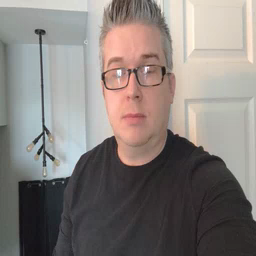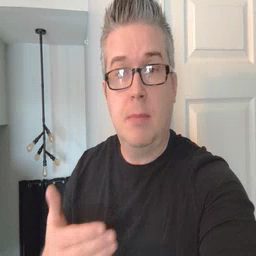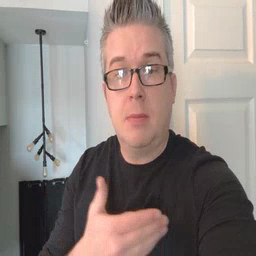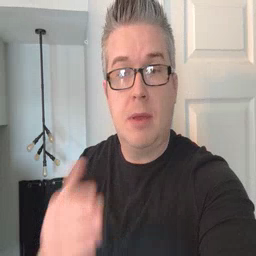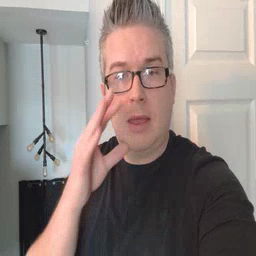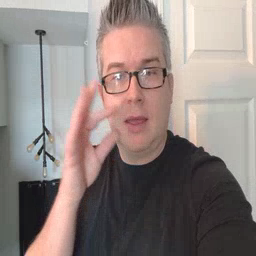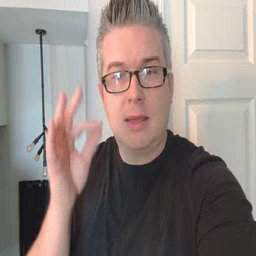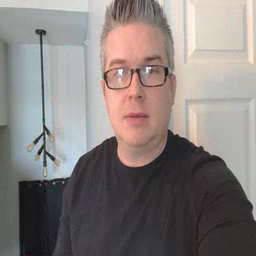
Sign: kitty